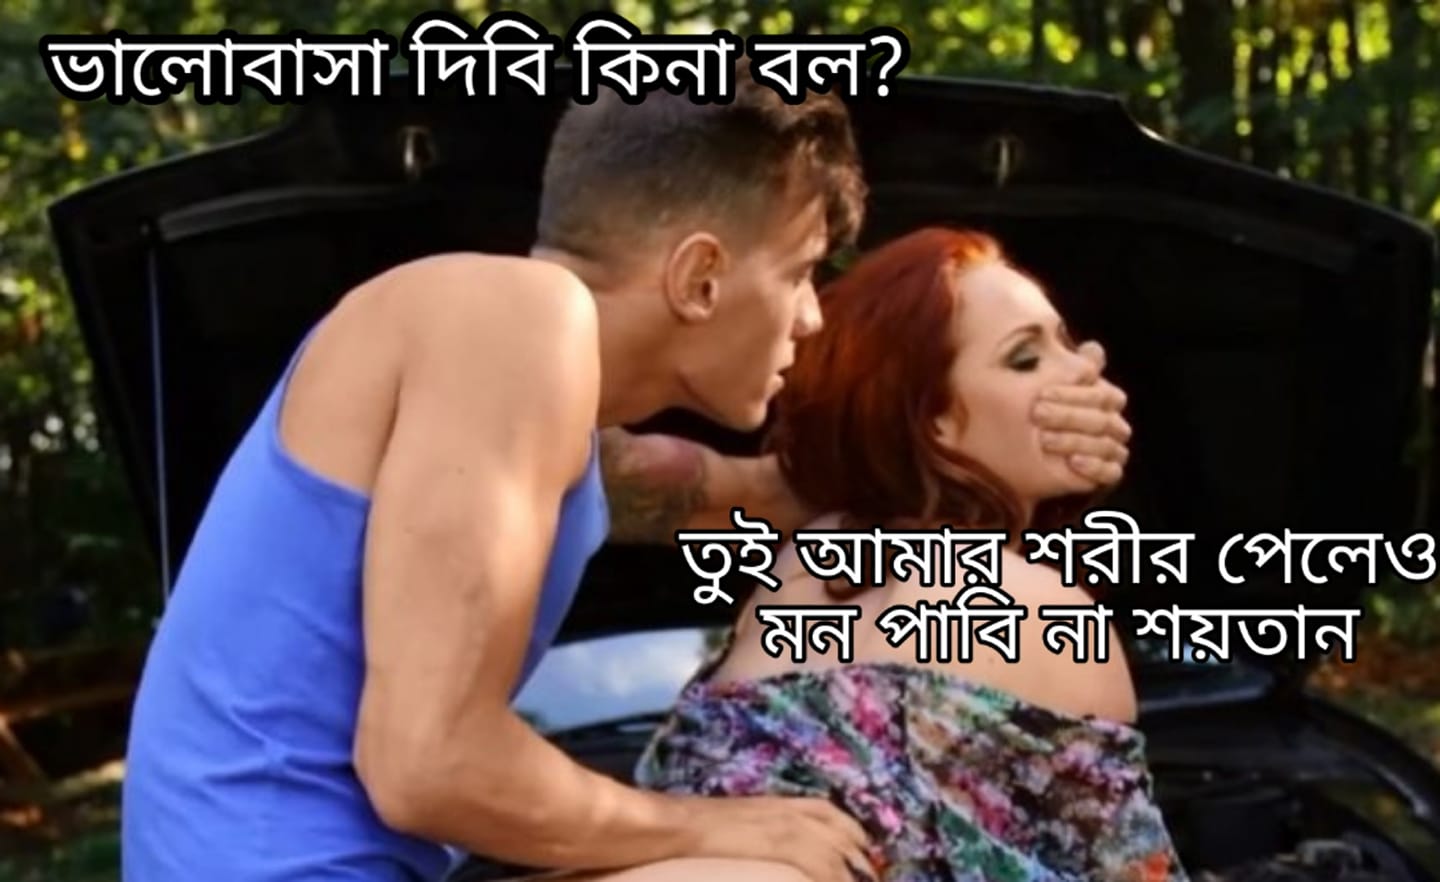
Caption: ভালোবাসা দিবি কিনা বল ?   তুই আমার শরীর পেলেও মন পাবি না শয়তান
Label: hate